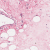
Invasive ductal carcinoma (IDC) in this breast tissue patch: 0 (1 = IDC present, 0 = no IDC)